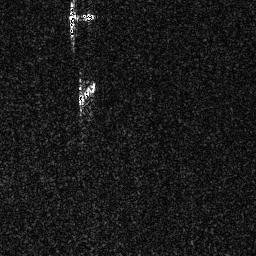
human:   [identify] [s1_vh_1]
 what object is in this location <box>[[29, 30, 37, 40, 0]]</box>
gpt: <ref>1 small ship at the center</ref>